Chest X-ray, PA view. Patient: 63 years old, sex M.
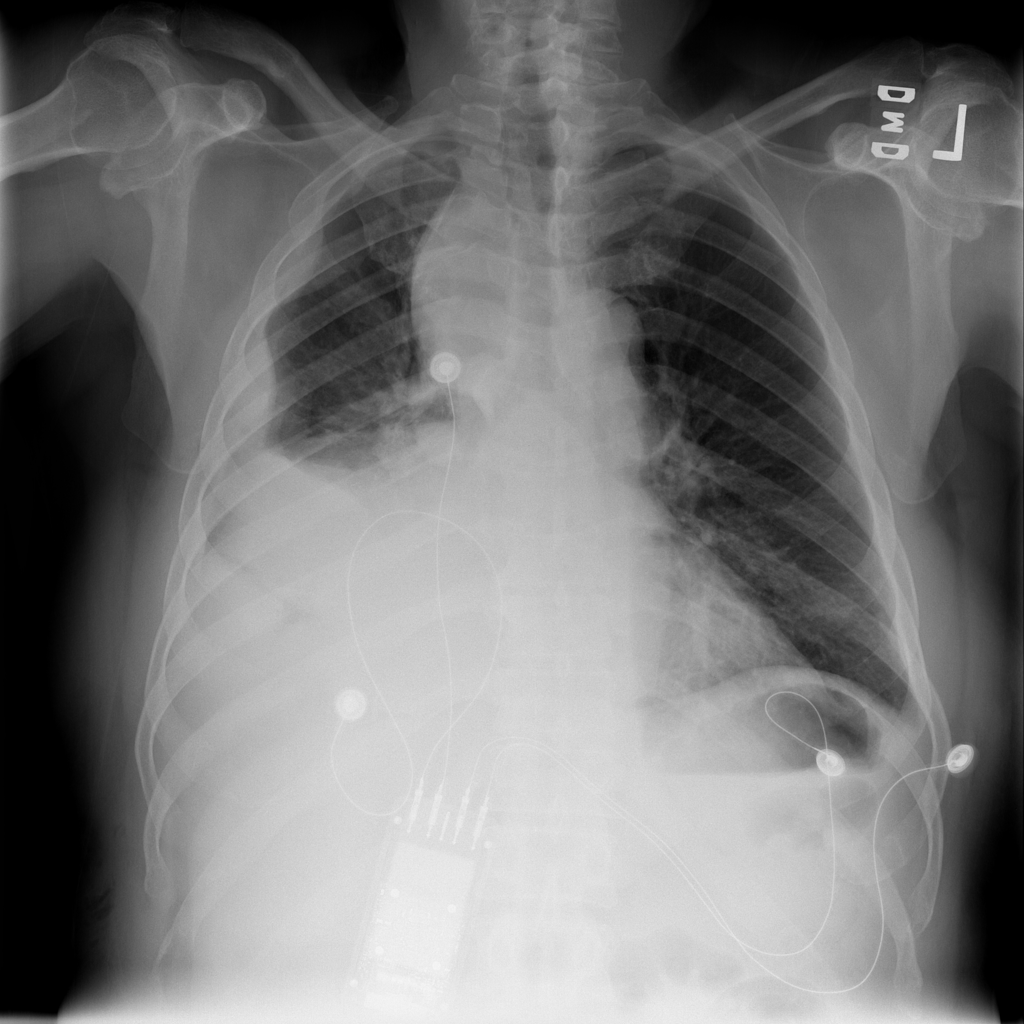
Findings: Effusion